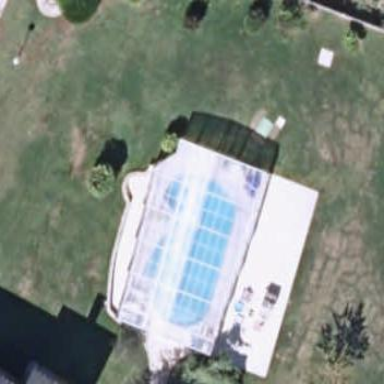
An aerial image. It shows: Swimming pool located in leisure land.